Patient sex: M
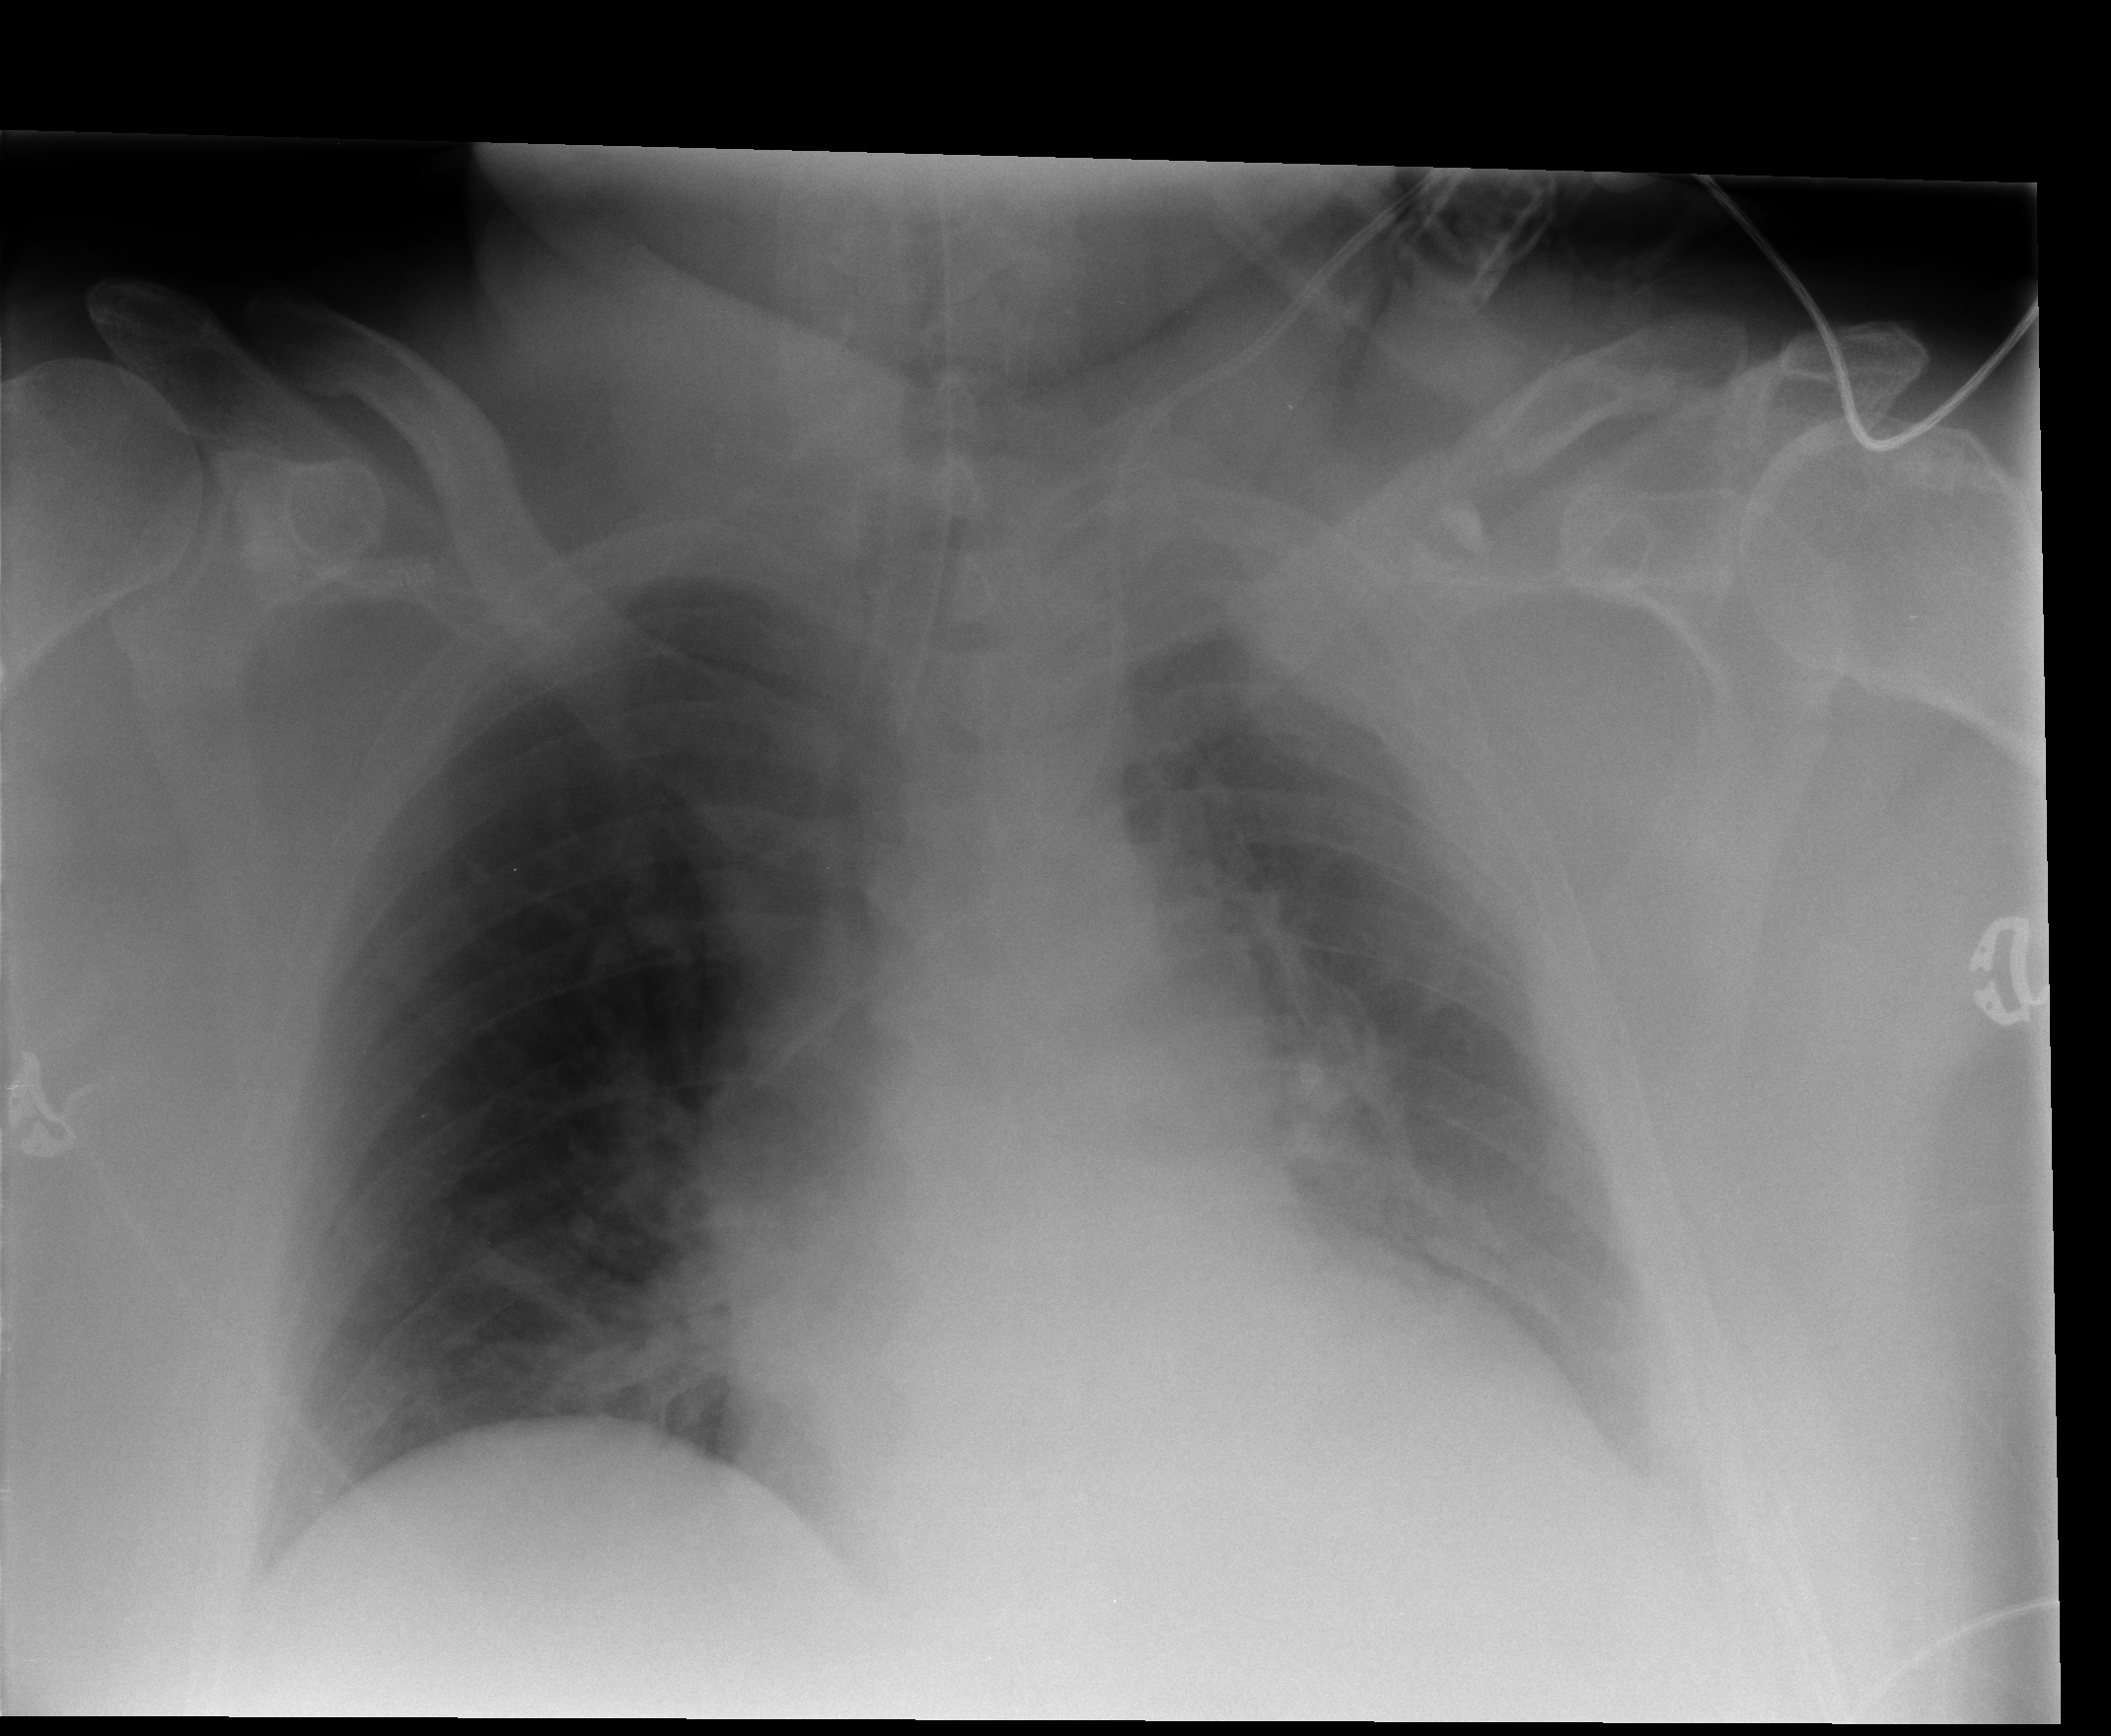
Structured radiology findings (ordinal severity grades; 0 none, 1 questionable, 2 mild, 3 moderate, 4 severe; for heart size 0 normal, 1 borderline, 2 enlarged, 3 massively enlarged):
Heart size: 1
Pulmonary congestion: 2
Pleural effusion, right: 0
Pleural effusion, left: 2
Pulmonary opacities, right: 2
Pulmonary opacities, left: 2
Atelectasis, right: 2
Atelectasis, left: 2